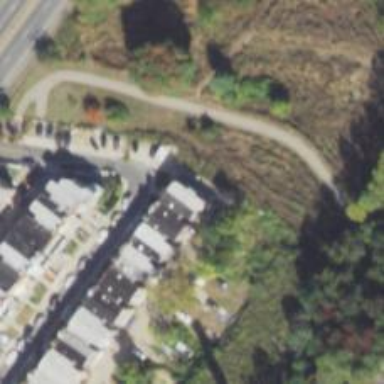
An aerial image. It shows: Alleyway designated as service road.